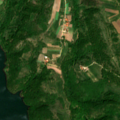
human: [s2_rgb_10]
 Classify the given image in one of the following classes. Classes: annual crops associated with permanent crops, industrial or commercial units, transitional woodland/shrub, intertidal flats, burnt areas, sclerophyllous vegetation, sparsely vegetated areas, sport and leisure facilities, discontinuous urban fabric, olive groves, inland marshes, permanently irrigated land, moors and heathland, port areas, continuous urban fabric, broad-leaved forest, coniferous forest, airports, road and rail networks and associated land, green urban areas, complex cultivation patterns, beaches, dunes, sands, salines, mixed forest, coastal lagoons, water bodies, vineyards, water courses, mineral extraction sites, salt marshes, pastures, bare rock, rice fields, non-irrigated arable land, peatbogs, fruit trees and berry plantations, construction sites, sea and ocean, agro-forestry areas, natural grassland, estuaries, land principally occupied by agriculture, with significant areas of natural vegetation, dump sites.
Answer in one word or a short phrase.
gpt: mineral extraction sites, complex cultivation patterns, land principally occupied by agriculture, with significant areas of natural vegetation, broad-leaved forest, transitional woodland/shrub